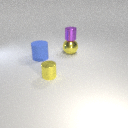
large blue rubber cylinder to the left of small yellow metal cylinder